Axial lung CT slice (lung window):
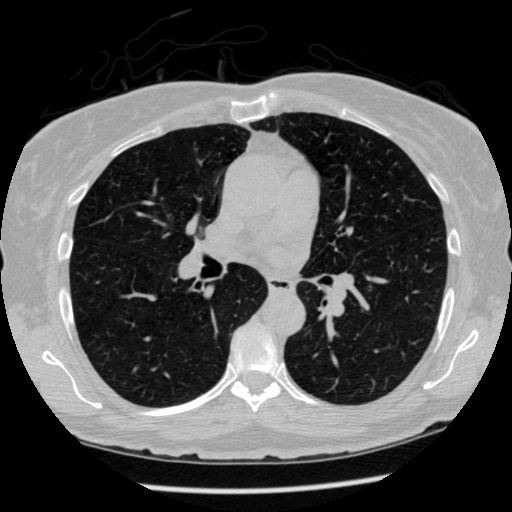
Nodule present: no